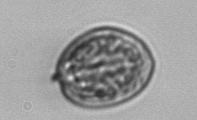
Label: Prorocentrum